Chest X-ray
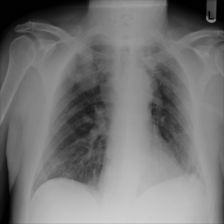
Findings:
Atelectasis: negative
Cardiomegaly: negative
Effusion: negative
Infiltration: negative
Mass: negative
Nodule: negative
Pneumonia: negative
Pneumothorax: negative
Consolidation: negative
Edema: negative
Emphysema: negative
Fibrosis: negative
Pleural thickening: negative
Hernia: negative